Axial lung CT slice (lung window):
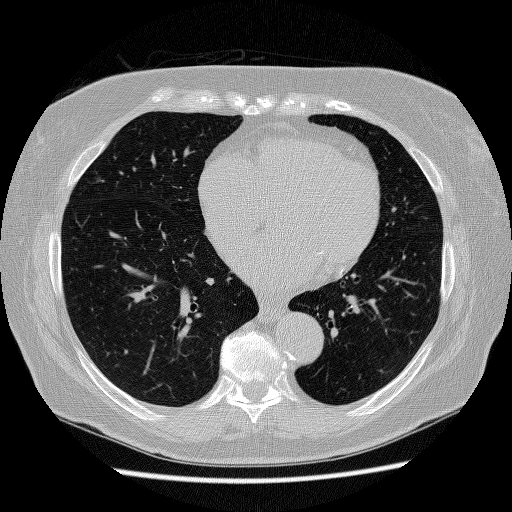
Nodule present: no